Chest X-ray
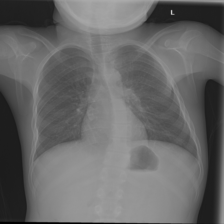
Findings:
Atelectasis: negative
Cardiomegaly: negative
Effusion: negative
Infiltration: negative
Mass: negative
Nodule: negative
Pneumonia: negative
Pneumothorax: negative
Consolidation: negative
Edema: negative
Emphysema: negative
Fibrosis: negative
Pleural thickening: negative
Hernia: negative